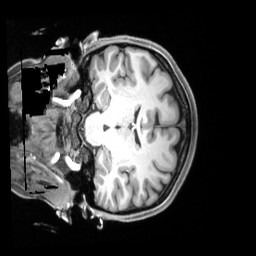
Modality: T1w
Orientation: coronal
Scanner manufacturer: siemens
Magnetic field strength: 3 T
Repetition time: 2.5 s
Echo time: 0.00218 s